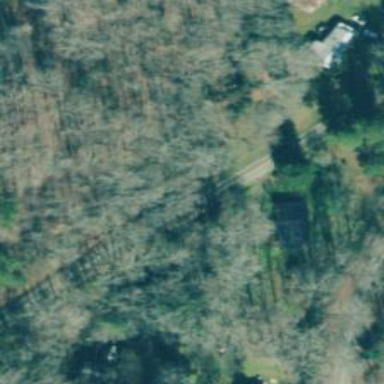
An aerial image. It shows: Culvert tunnel.